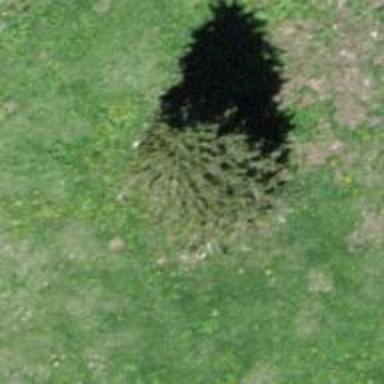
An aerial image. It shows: Needle-leaved tree in natural setting.